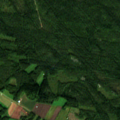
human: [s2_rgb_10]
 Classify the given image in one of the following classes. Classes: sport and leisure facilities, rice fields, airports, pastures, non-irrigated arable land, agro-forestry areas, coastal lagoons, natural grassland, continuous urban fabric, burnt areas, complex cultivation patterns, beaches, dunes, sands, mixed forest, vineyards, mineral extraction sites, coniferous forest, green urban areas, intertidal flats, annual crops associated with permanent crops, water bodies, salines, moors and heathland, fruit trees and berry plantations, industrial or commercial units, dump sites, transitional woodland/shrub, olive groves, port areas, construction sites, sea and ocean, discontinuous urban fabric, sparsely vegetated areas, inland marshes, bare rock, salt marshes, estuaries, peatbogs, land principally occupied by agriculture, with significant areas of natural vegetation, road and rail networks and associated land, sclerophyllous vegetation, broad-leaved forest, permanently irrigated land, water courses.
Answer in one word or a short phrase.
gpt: land principally occupied by agriculture, with significant areas of natural vegetation, coniferous forest, mixed forest